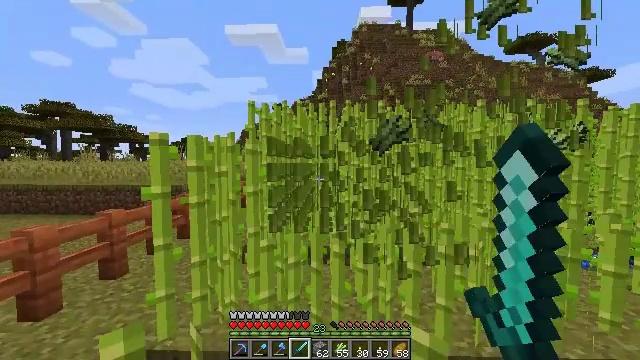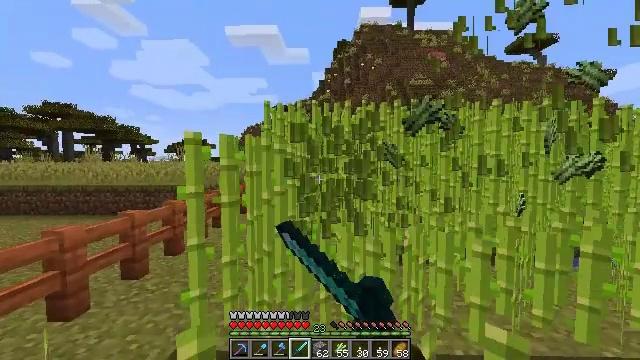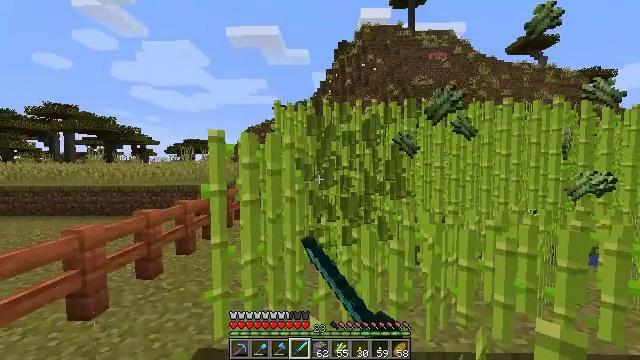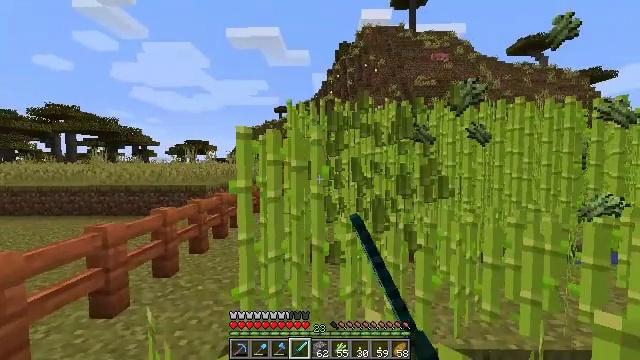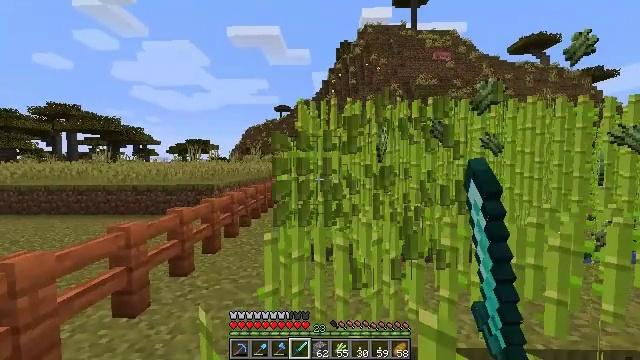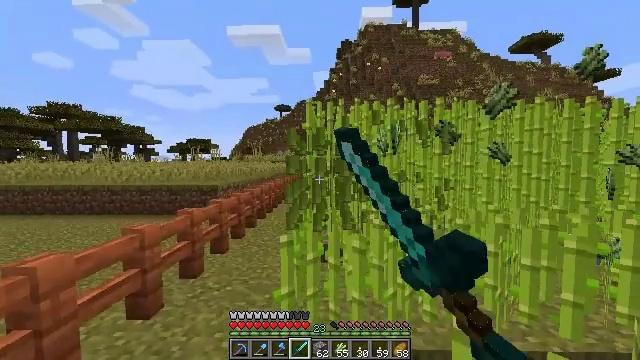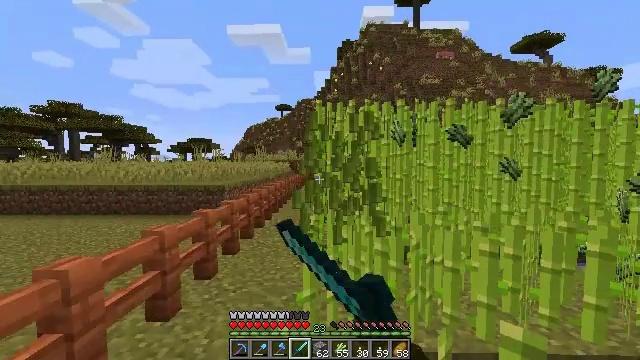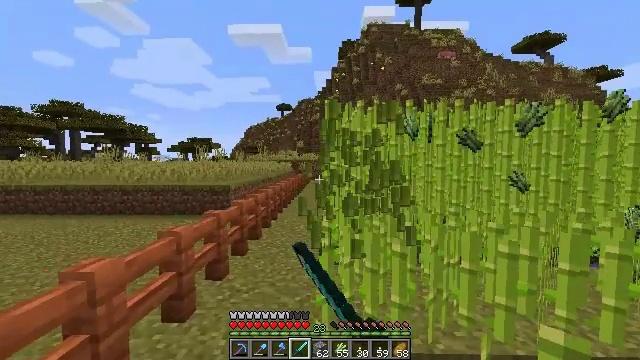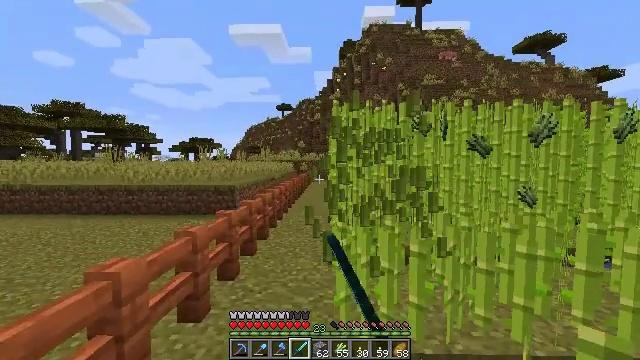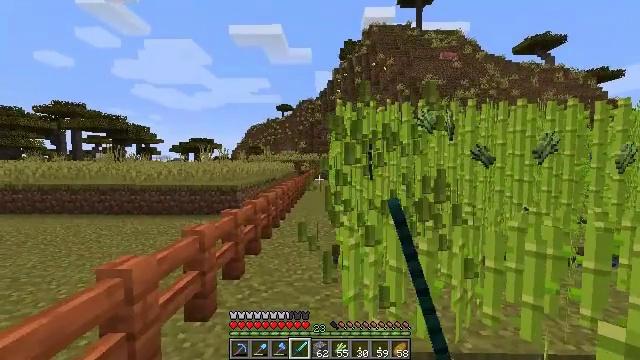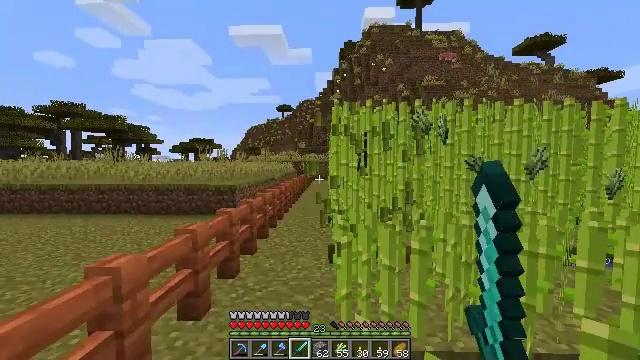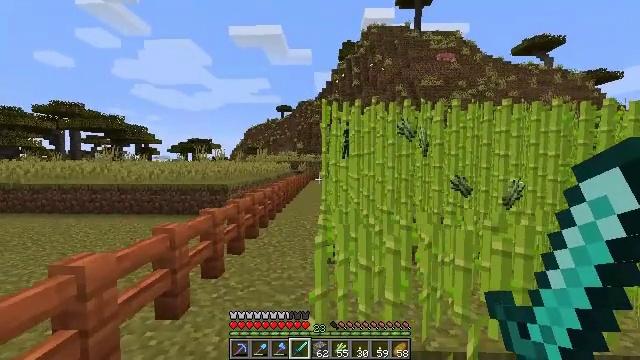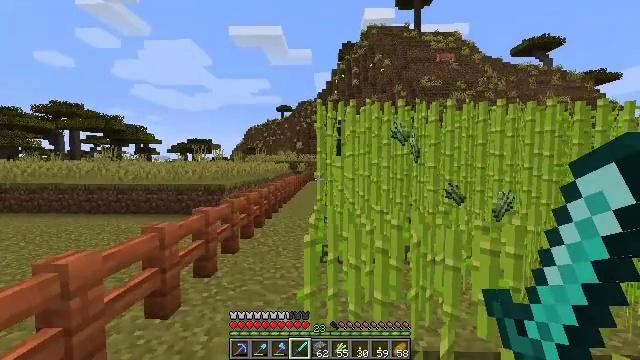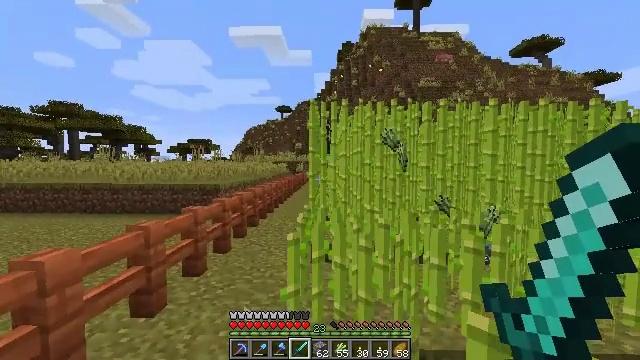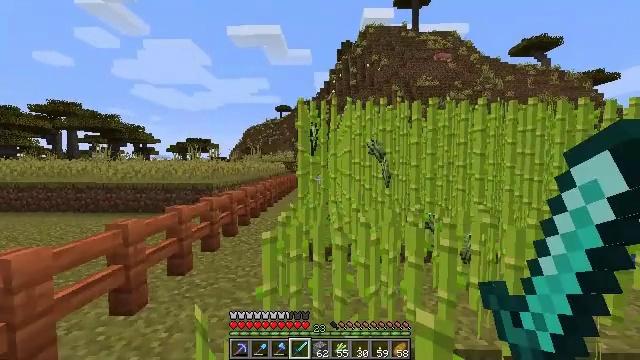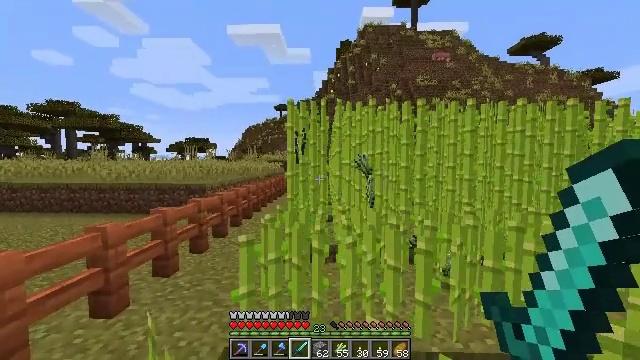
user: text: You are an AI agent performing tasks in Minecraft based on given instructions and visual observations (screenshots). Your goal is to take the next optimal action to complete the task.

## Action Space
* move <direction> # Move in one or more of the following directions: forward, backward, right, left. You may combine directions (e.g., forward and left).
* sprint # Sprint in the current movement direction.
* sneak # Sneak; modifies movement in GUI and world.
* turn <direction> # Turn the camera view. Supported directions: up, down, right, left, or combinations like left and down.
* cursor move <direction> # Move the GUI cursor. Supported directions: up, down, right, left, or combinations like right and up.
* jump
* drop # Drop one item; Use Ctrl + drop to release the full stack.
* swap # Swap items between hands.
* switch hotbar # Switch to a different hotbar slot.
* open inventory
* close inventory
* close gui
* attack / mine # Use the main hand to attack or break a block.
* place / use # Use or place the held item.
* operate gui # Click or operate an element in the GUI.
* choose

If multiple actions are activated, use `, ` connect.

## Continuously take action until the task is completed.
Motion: motion action
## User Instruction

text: Harvest sugar cane from the plant.
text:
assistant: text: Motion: move left, attack / mine
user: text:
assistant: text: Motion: move left, attack / mine
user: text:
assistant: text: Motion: move left, attack / mine
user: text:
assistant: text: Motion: move left, attack / mine
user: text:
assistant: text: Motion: move left, attack / mine
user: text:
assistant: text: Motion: move left, attack / mine
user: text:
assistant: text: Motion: move left, attack / mine
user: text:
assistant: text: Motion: move left, attack / mine
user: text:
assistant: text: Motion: move right, attack / mine
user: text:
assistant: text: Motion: move right, attack / mine
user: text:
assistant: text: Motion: move right, attack / mine
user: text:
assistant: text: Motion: move right, attack / mine
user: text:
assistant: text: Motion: move right, attack / mine
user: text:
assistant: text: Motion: move right, attack / mine
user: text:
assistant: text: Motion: move right, attack / mine
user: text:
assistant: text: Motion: move right, attack / mine
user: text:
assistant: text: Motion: move right, attack / mine
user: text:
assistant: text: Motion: move right, attack / mine
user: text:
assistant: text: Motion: move right, attack / mine
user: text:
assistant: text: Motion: move right, attack / mine
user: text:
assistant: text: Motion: move right, attack / mine
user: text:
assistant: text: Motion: move right, attack / mine
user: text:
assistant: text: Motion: move right
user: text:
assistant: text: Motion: move right
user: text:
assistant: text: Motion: move right, turn right
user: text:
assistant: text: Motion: move right, turn right
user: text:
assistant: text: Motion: move right, turn right
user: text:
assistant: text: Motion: move right, turn right
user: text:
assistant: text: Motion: move right, turn right
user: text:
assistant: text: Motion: no_op